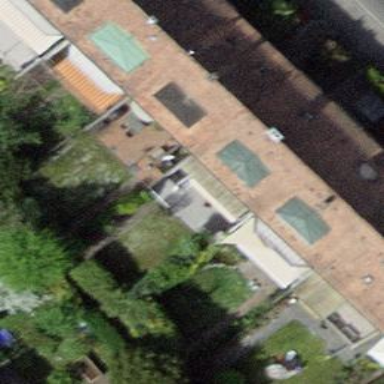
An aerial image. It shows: Terrace building.